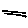
Label: line